Question: as you can see I have an error in my site:

and I alrady put the @:
'''
$q = @$_GET['q'];
'''
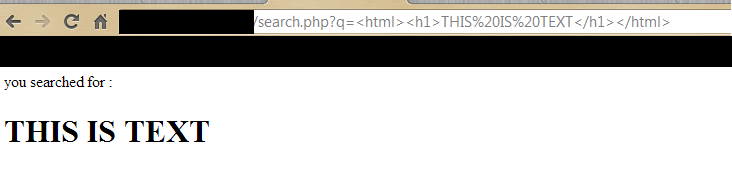
Answer: If '$q' is used in a SQL query you need to handle it properly.
But to display in-page with 'echo' or equivalent use 'htmlentities($q)'<URL> for that part.